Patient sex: F
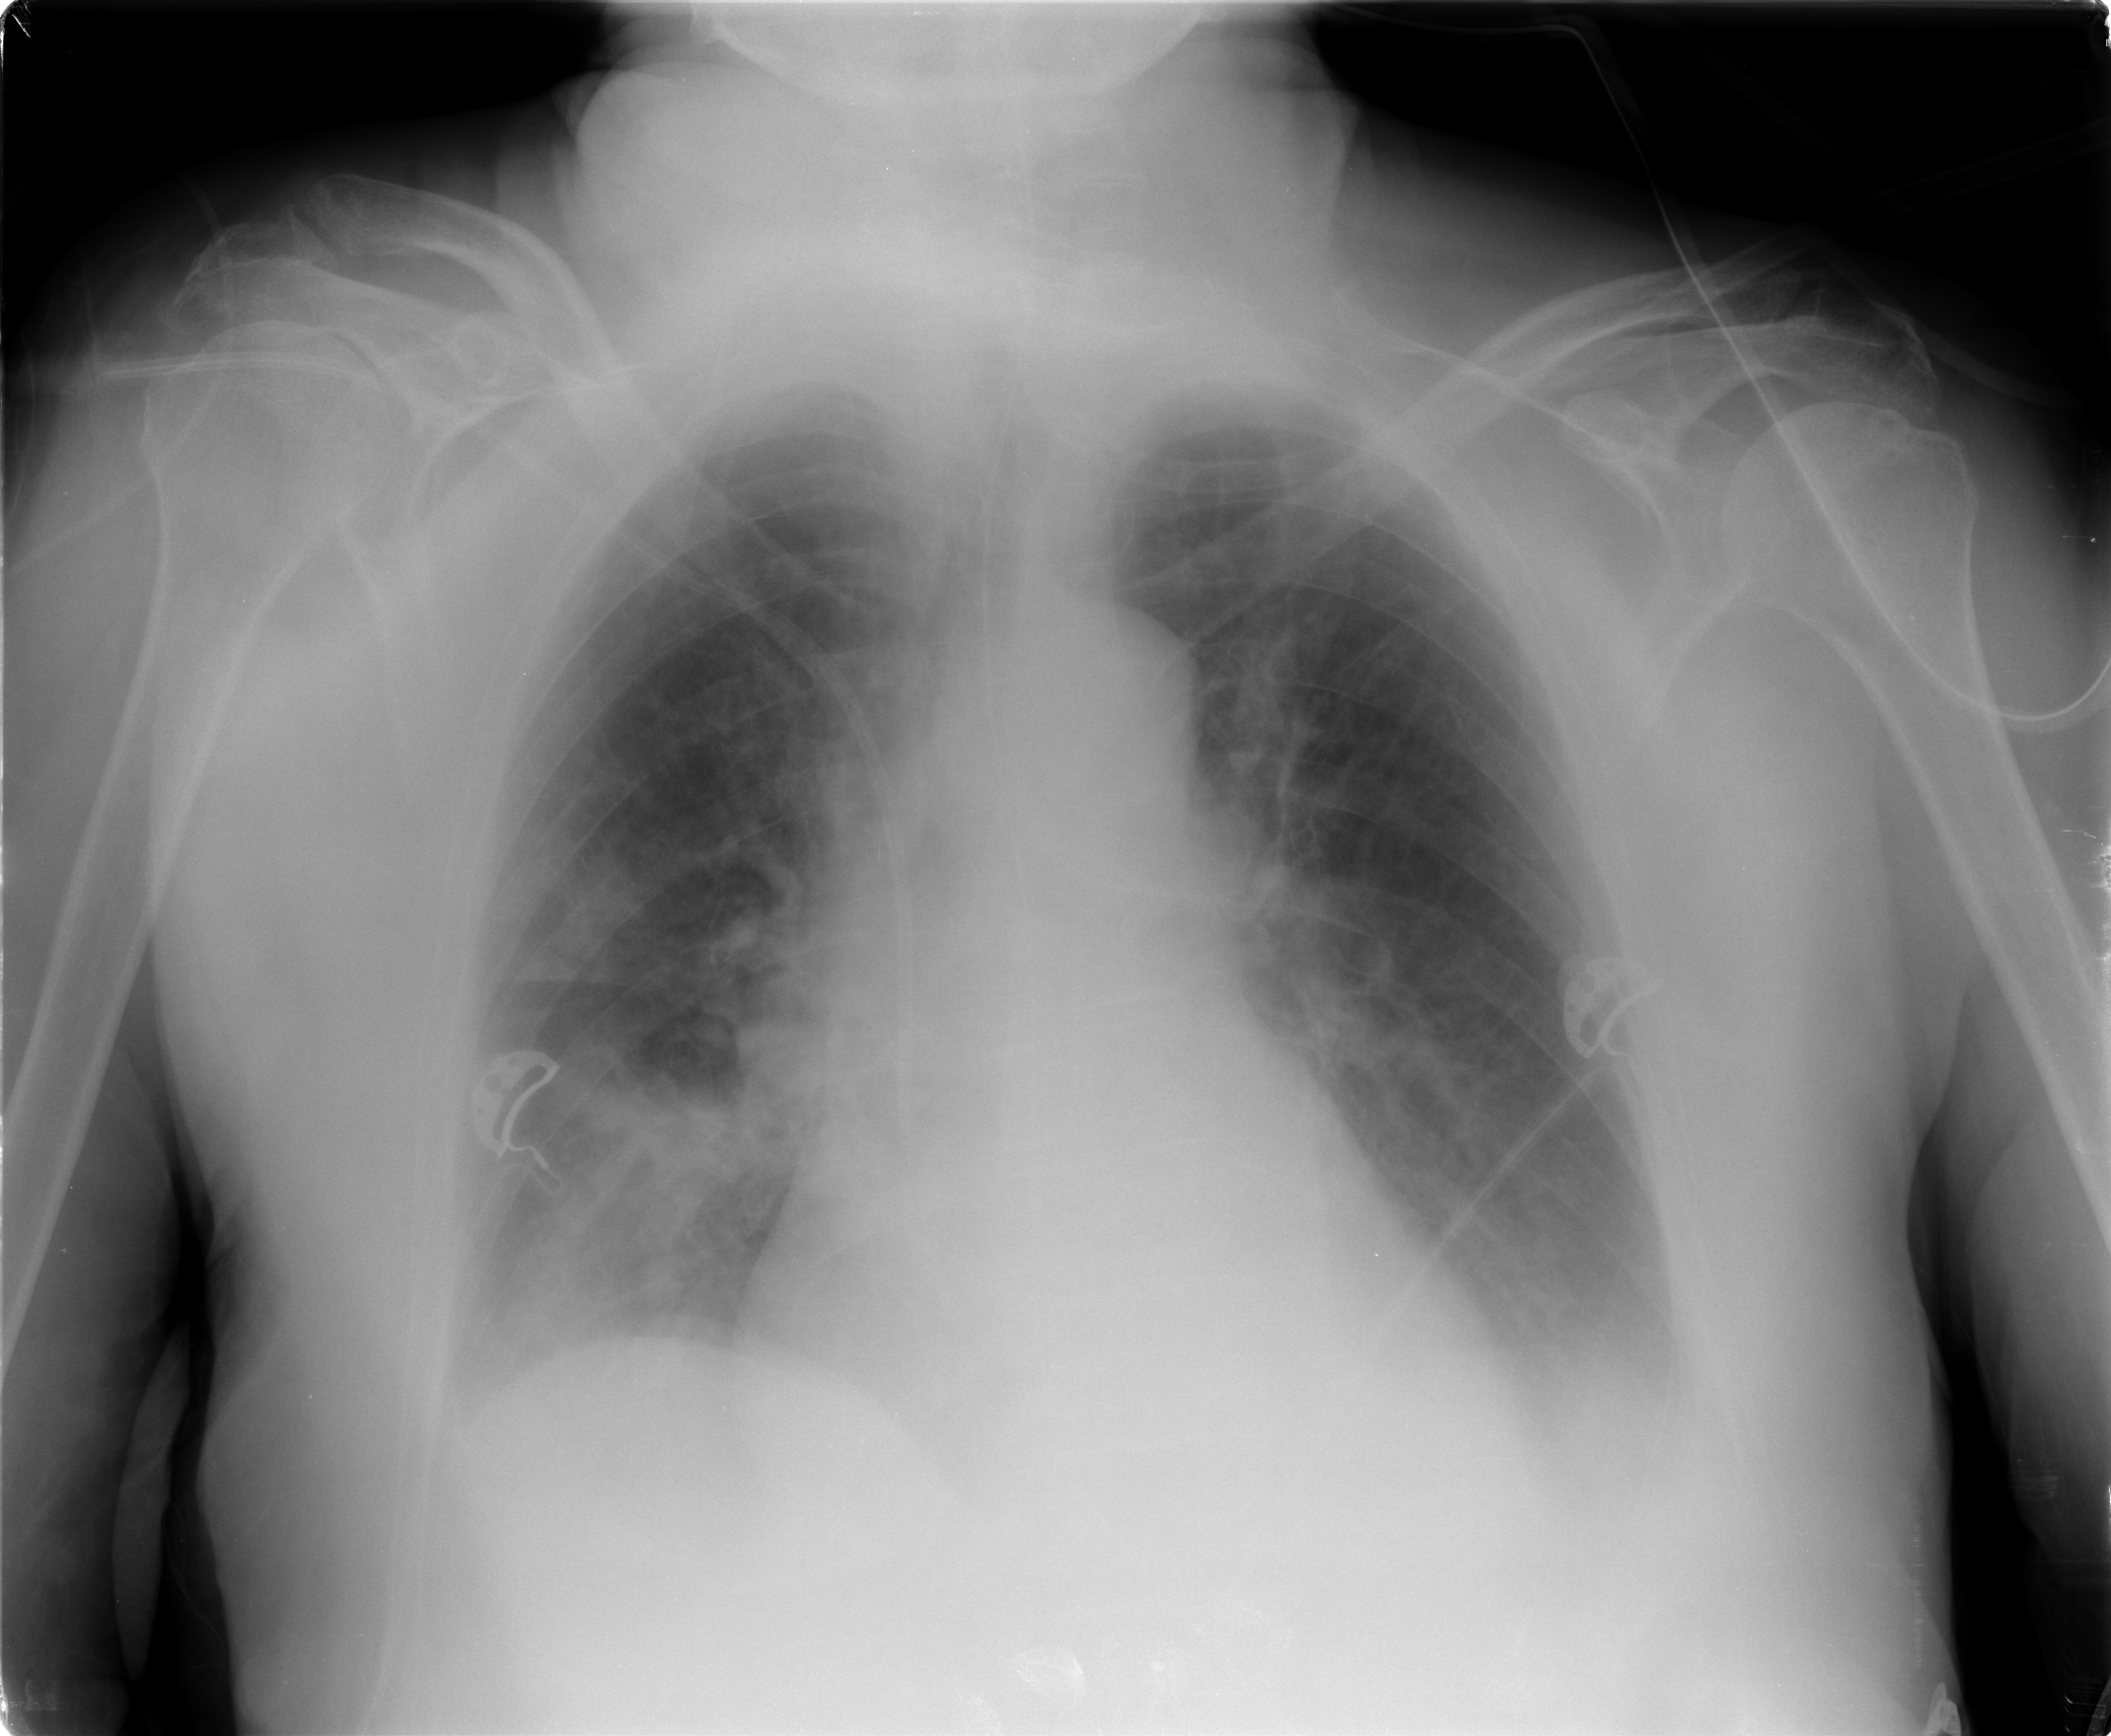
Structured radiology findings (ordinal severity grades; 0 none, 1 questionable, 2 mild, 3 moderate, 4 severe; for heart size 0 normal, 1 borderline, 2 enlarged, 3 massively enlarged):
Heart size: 1
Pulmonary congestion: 0
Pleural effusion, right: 2
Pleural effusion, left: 2
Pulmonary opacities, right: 2
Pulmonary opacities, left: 0
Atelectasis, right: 2
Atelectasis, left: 2